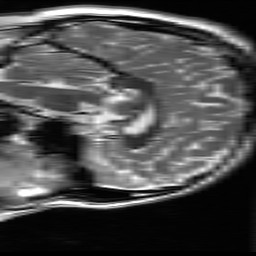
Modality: T2w
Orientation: sagittal
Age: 21
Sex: male
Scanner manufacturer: ge
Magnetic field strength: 3 T
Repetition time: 5.192 s
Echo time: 0.1003 s